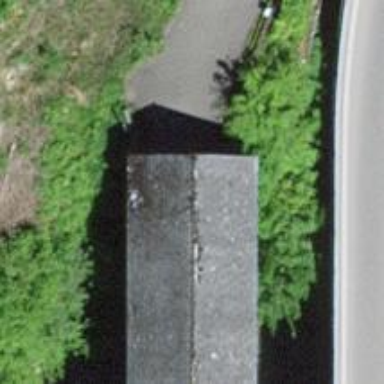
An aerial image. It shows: Covered bridge over service road.